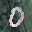
Label: 0